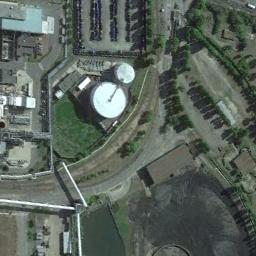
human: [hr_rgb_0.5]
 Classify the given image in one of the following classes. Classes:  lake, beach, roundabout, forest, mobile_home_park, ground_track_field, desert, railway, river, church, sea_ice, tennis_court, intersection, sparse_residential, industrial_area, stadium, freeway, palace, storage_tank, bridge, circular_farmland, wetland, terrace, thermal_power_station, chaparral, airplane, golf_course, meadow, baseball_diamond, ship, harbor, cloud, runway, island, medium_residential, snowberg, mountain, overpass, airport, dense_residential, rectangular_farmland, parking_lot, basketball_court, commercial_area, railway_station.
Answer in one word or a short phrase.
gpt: storage_tank